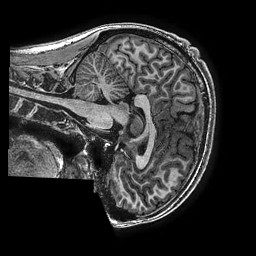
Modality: T1w
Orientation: sagittal
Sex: male
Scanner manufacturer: ge
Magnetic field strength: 3 T
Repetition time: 0.007644 s
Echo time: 0.003468 s